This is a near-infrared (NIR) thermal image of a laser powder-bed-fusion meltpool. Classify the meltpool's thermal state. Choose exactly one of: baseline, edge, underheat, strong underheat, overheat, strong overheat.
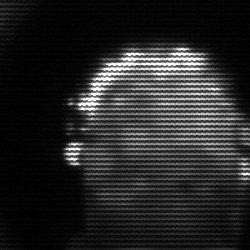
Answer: baseline